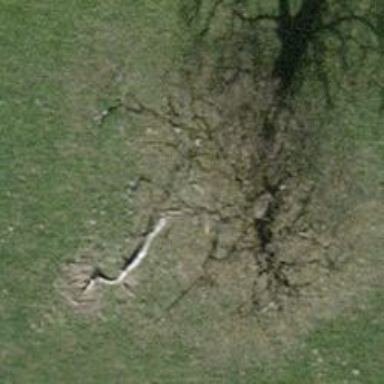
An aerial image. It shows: Patch of scrub vegetation.